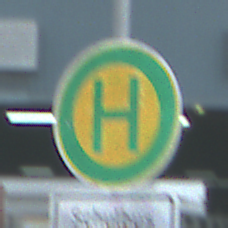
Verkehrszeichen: Haltestelle
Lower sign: ZeitangabenMitBeschraenkungAufWochentage5
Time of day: Midday
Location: Outdoor (Suburban)
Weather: Overcast
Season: NotSpecified
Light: Natural